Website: apple
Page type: cart
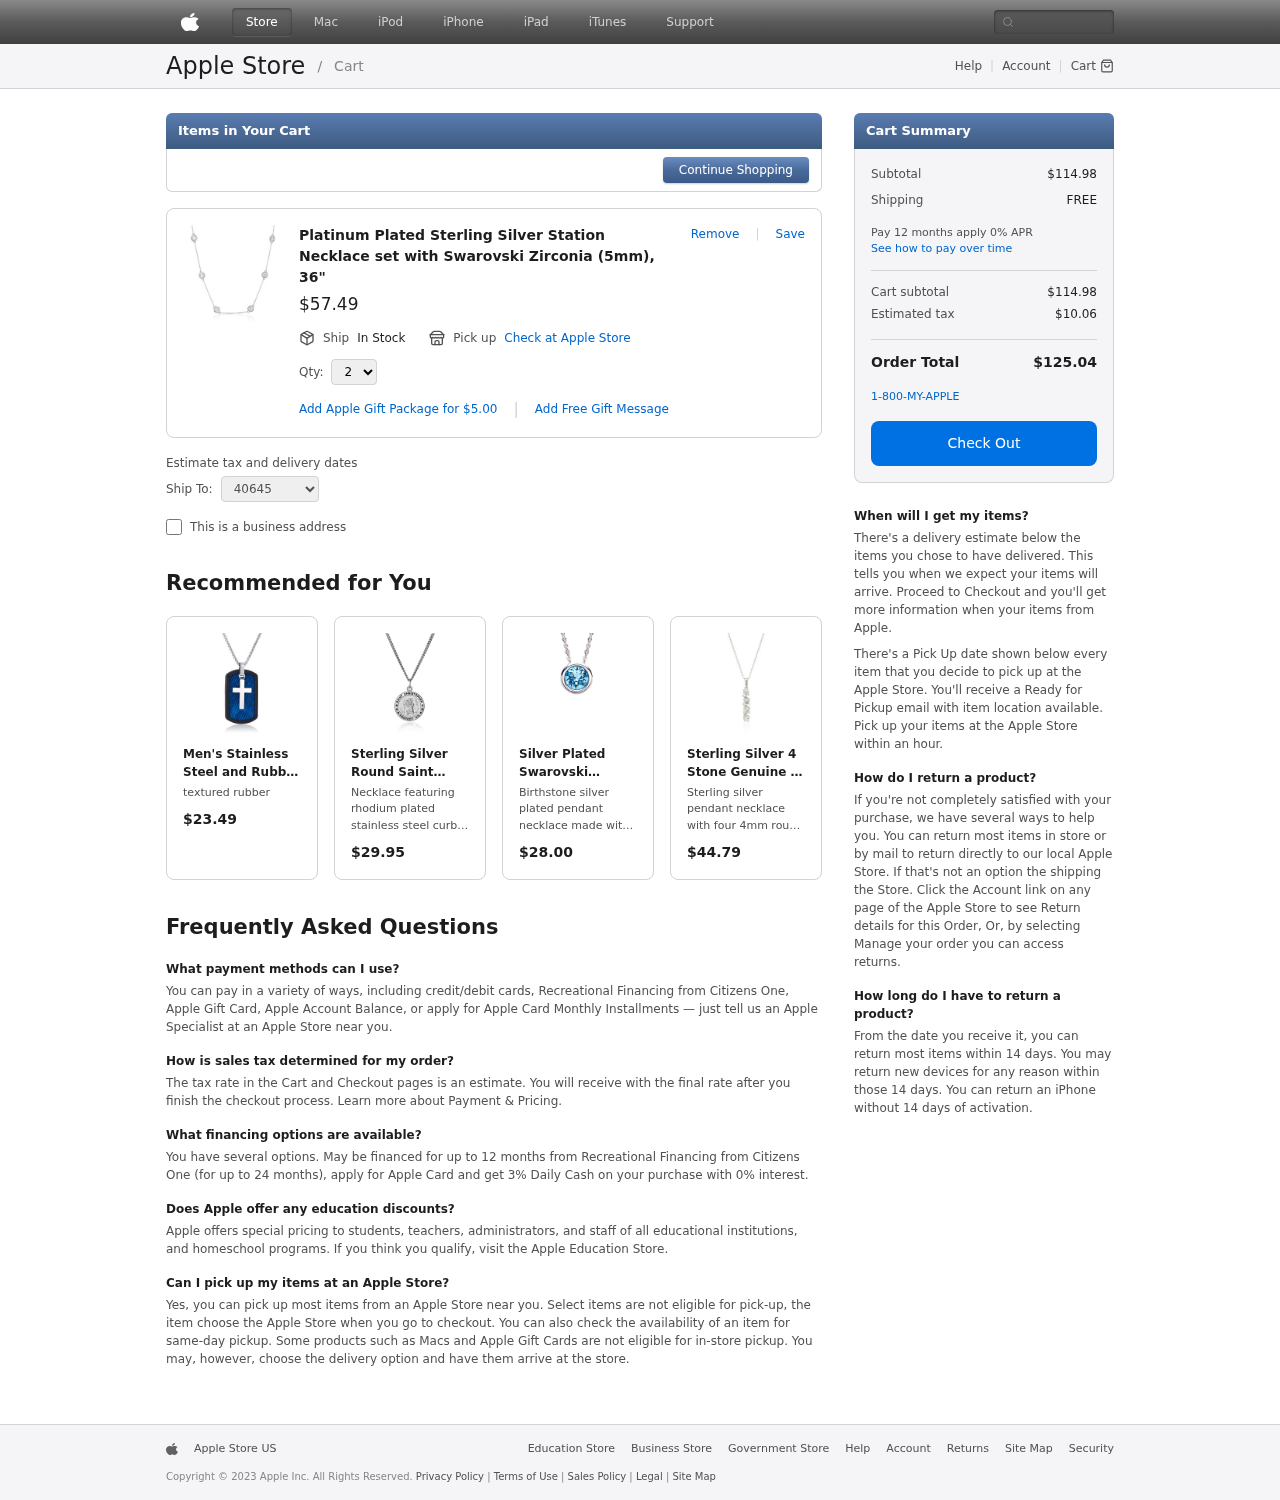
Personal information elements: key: PII_POSTCODE
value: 40645
Product elements: key: PRODUCT1_NAME
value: Platinum Plated Sterling Silver Station Necklace set with Swarovski Zirconia (5mm), 36"
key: PRODUCT1_PRICE
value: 57.49
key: PRODUCT1_QUANTITY
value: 2
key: PRODUCT2_DESC
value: textured rubber
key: PRODUCT2_NAME
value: Men's Stainless Steel and Rubber Textured Dog Tag with Blue Ip and 24" Box Chain Pendant Necklace
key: PRODUCT2_PRICE
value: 23.49
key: PRODUCT3_DESC
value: Necklace featuring rhodium plated stainless steel curb chain and round sterling silver pendant depicting Saint Christopher
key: PRODUCT3_NAME
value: Sterling Silver Round Saint Christopher Medal with Stainless Steel Chain, 20
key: PRODUCT3_PRICE
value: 29.95
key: PRODUCT4_DESC
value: Birthstone silver plated pendant necklace made with Swarovski crystals
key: PRODUCT4_NAME
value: Silver Plated Swarovski Aquamarine Crystal Birthstone Pendant Necklace (March)
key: PRODUCT4_PRICE
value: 28
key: PRODUCT5_DESC
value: Sterling silver pendant necklace with four 4mm round white sapphire stones in a swirling linear prong setting.
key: PRODUCT5_NAME
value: Sterling Silver 4 Stone Genuine or Simulated Gemstone Pendant Necklace 4mm 18"
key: PRODUCT5_PRICE
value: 44.79
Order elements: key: ORDER_SUBTOTAL
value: $114.98
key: ORDER_SHIPPING_COST
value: FREE
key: ORDER_SUBTOTAL2
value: $114.98
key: ORDER_TAX
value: $10.06
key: ORDER_TOTAL
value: $125.04